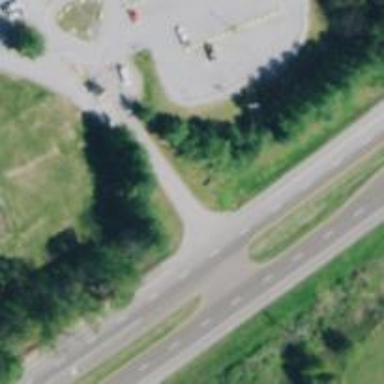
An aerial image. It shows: Trunk link highway.